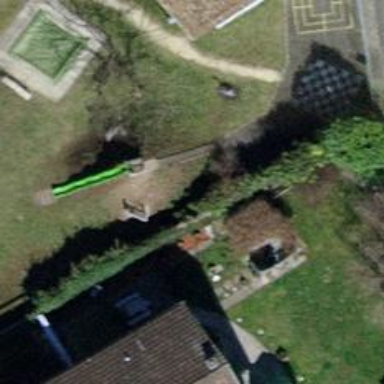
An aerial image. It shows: Playground with slide.